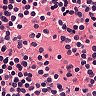
Metastatic tissue present: no